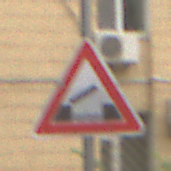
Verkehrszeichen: BeweglicheBruecke
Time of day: MorningAfternoon
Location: Outdoor (Urban)
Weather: Overcast
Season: NotSpecified
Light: Natural